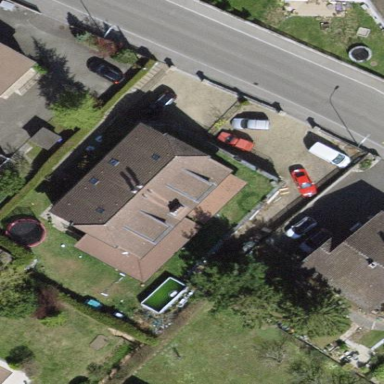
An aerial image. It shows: Semidetached house.